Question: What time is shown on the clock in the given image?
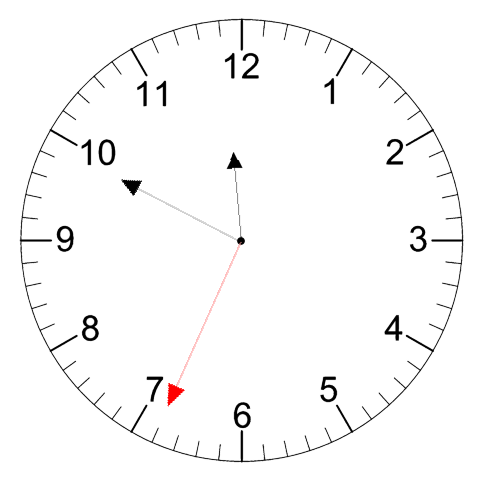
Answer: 11:49:34